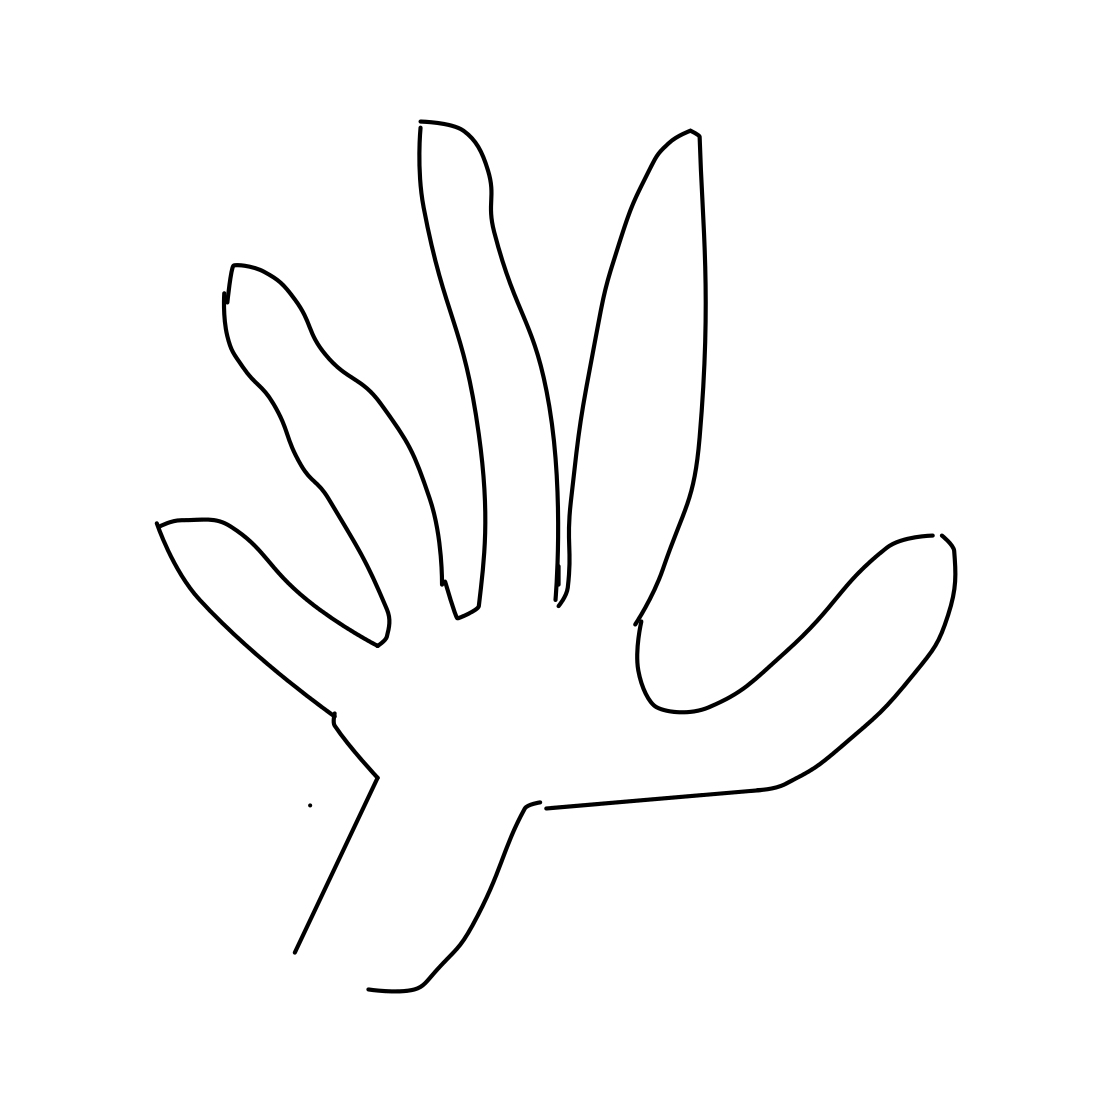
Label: hand